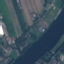
Label: River